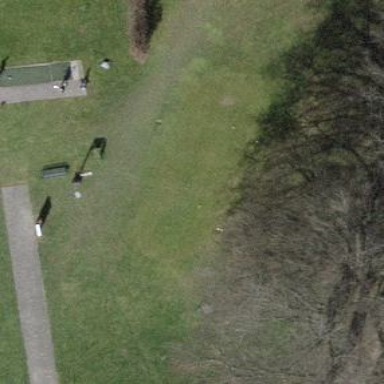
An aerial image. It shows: Grass area designated as golf tee.